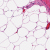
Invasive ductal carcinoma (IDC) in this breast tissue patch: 0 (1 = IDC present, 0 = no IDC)